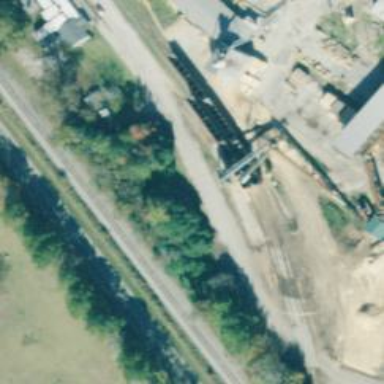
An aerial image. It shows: Loading tower along the railway.